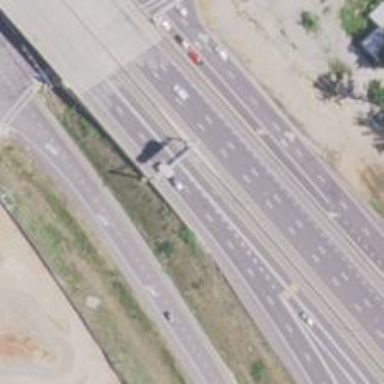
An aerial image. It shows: Motorway junction.